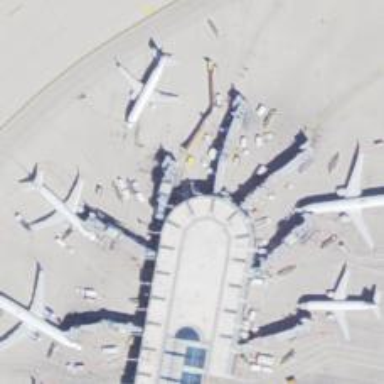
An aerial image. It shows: Airport gate.